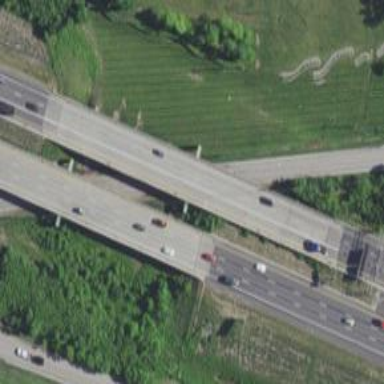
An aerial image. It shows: Bent on bridge.